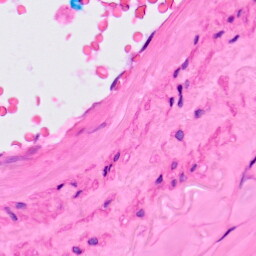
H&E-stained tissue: Lung